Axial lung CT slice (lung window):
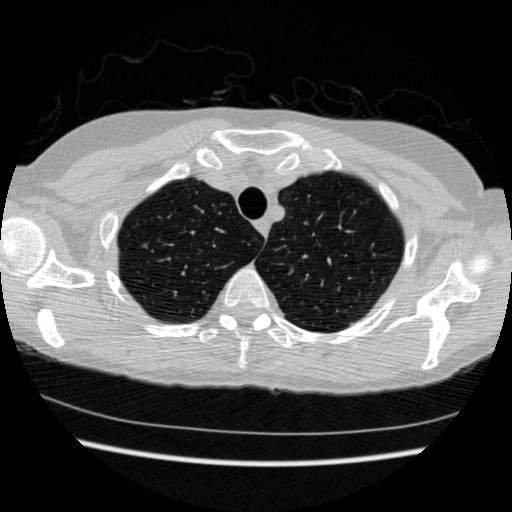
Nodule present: no